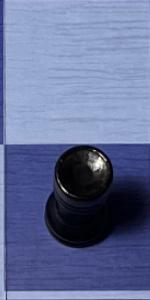
Label: Rook_Black